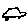
Label: car